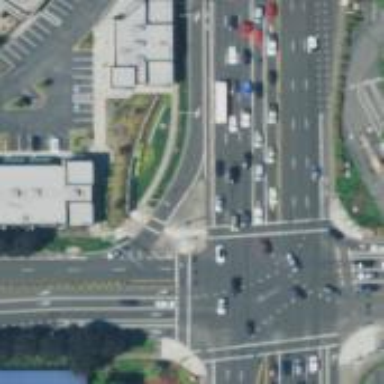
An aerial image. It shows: Traffic island located on footway.